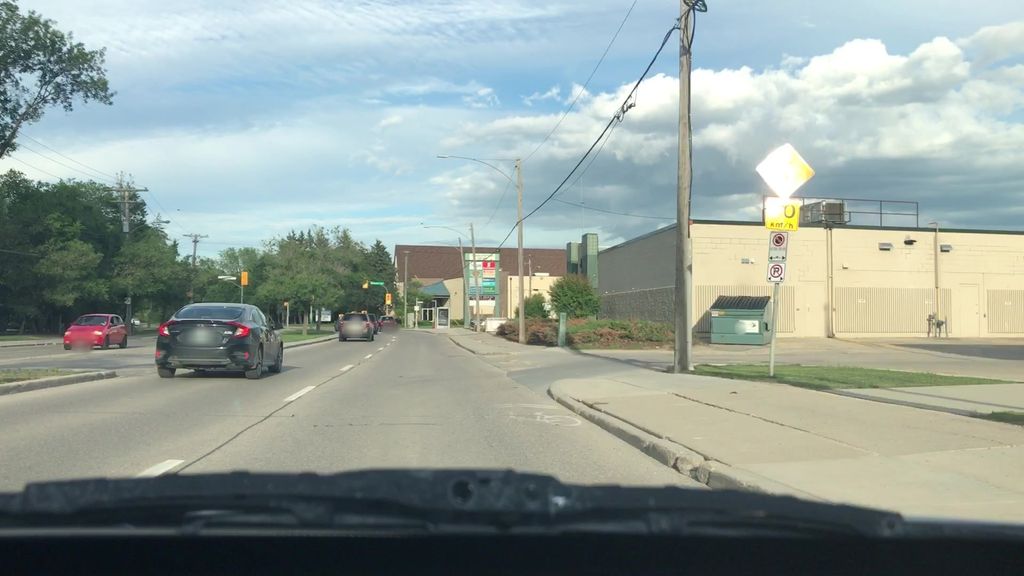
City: winnipeg